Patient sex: F
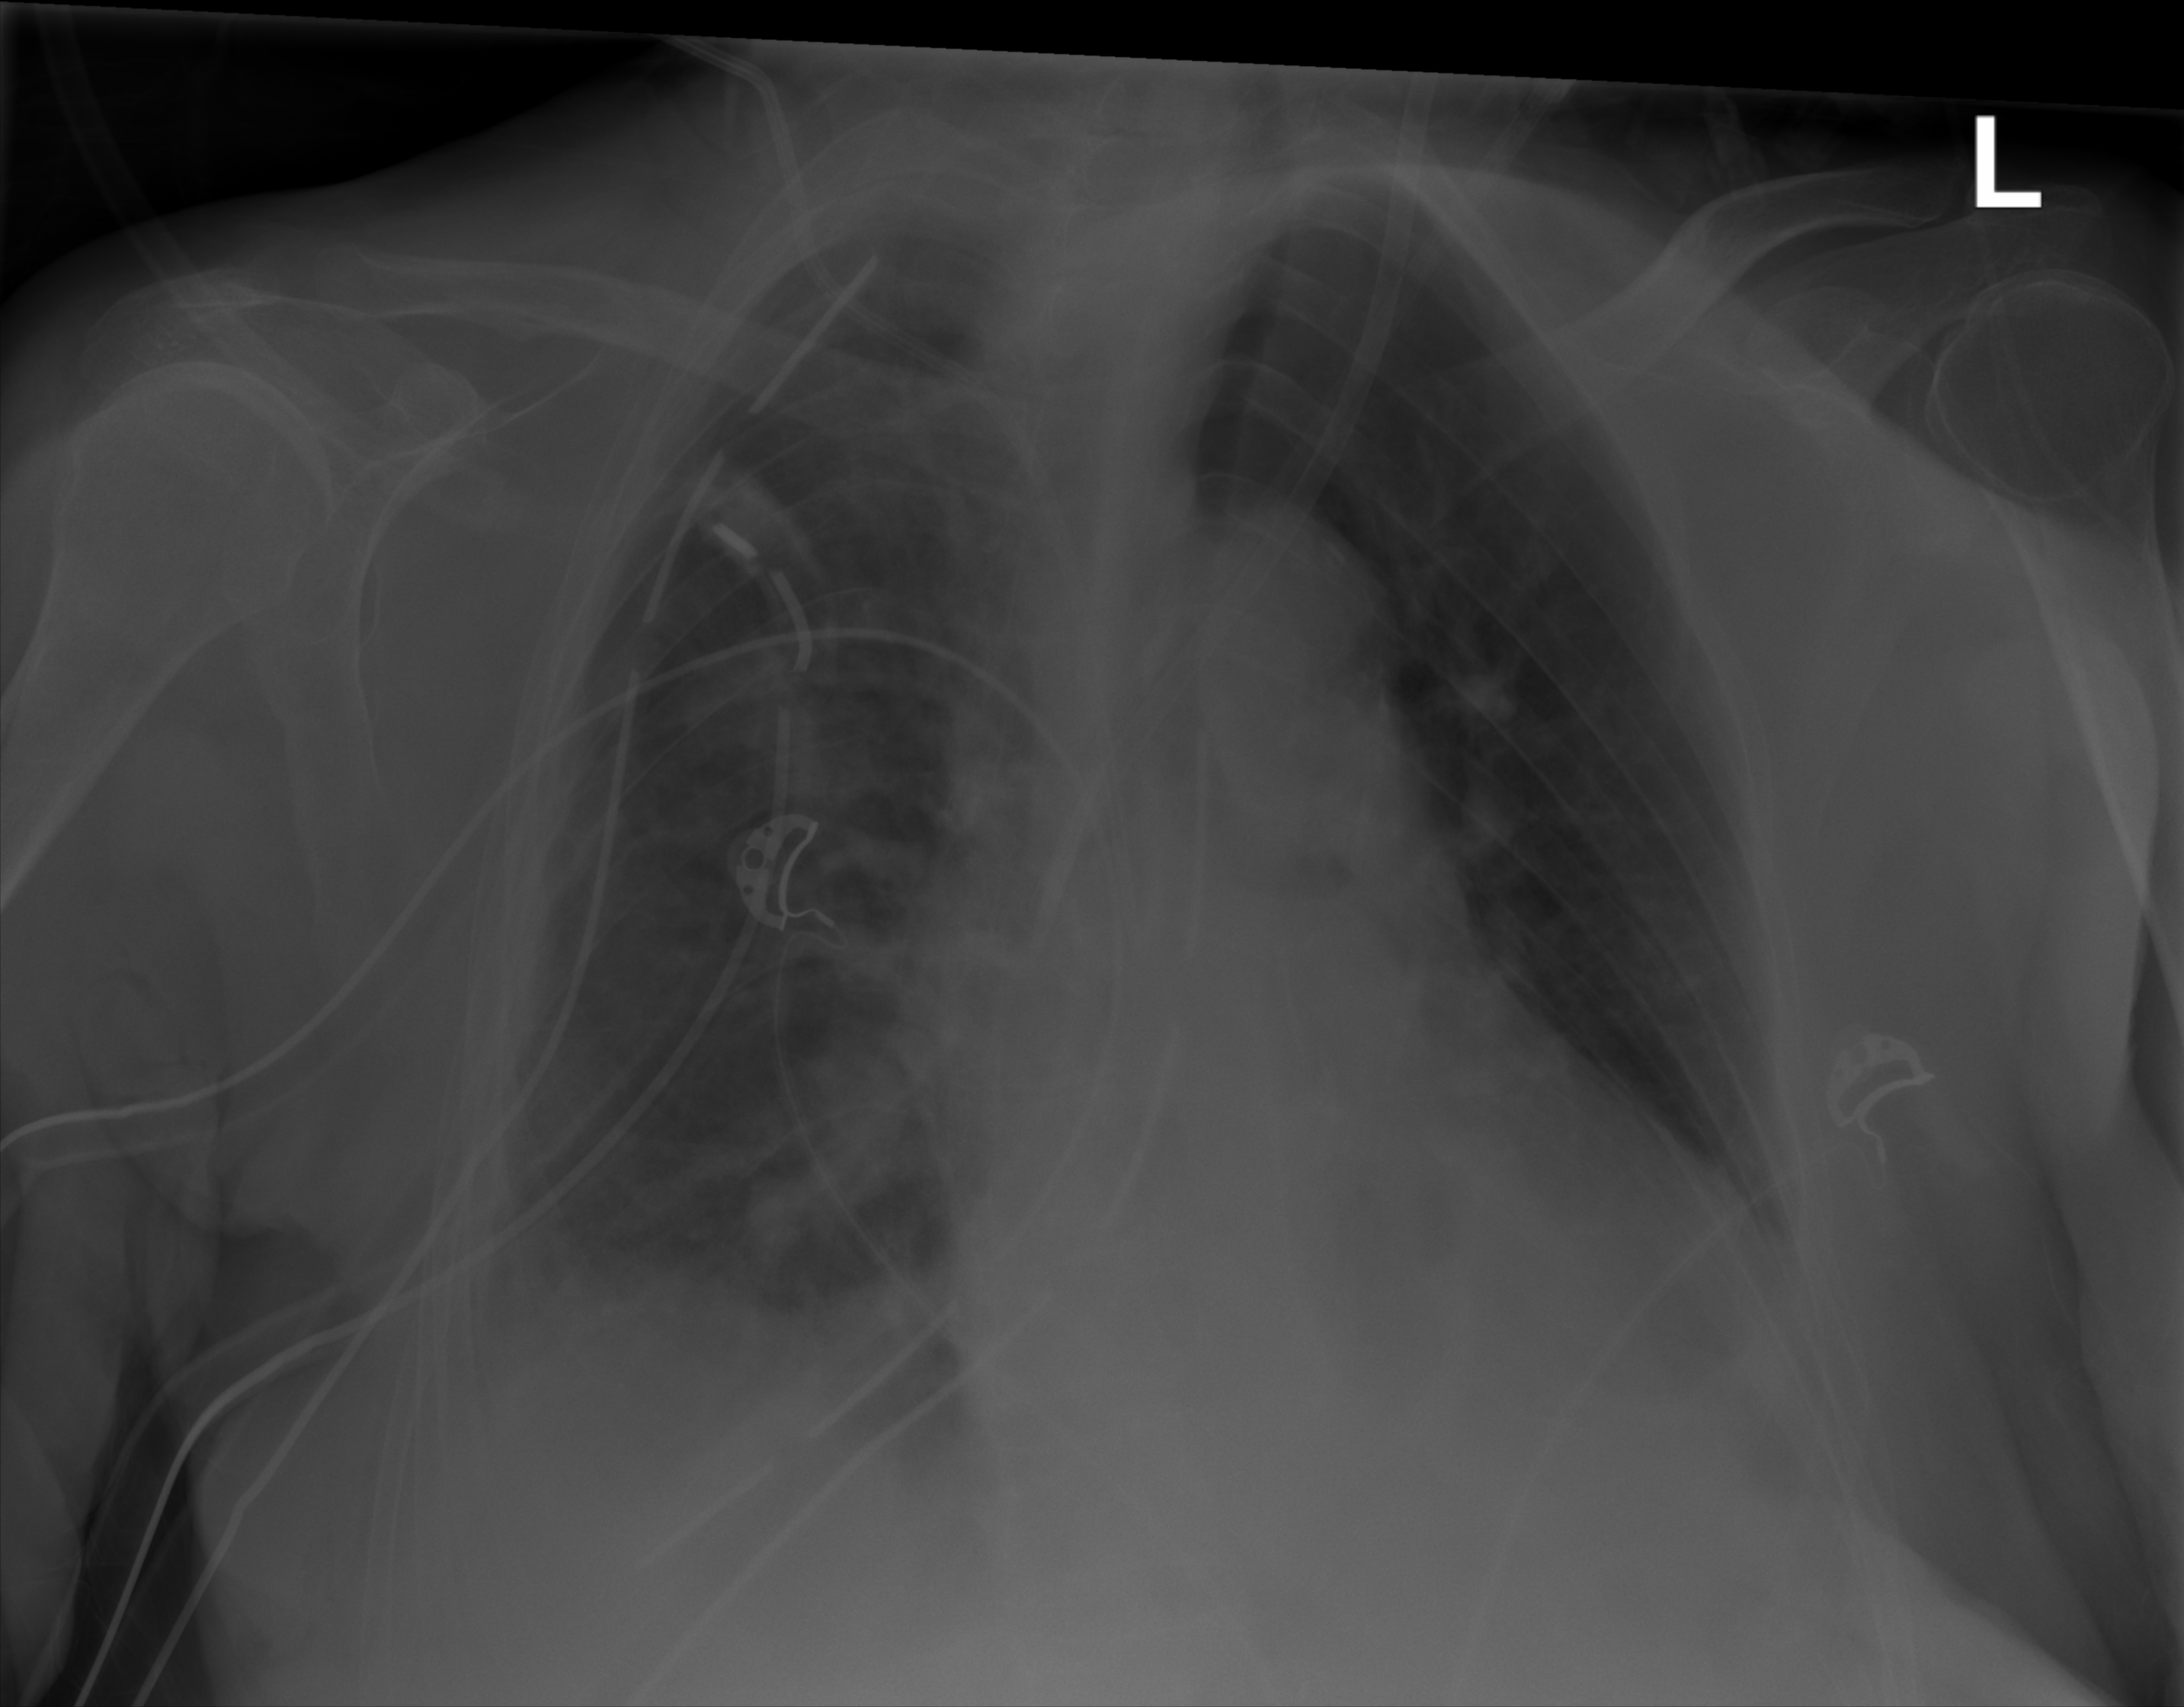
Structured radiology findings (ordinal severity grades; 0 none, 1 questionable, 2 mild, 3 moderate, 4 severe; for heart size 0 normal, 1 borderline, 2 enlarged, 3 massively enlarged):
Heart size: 2
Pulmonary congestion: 0
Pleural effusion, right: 2
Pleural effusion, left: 2
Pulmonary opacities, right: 2
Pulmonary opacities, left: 0
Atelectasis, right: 2
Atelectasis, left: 2